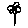
Label: flower